Question: I am using Visual Studio Online for Source Control and Build processes. I created a new build definition using the TfvcContinuousDeploymentTemplate.12.xaml. When Queuing a new build from within VS I have the chance to change some parameters, but I can't change the 'Build number format'. What determines what shows up on that parameter list and how can I make sure the 'Build number format' appears there?

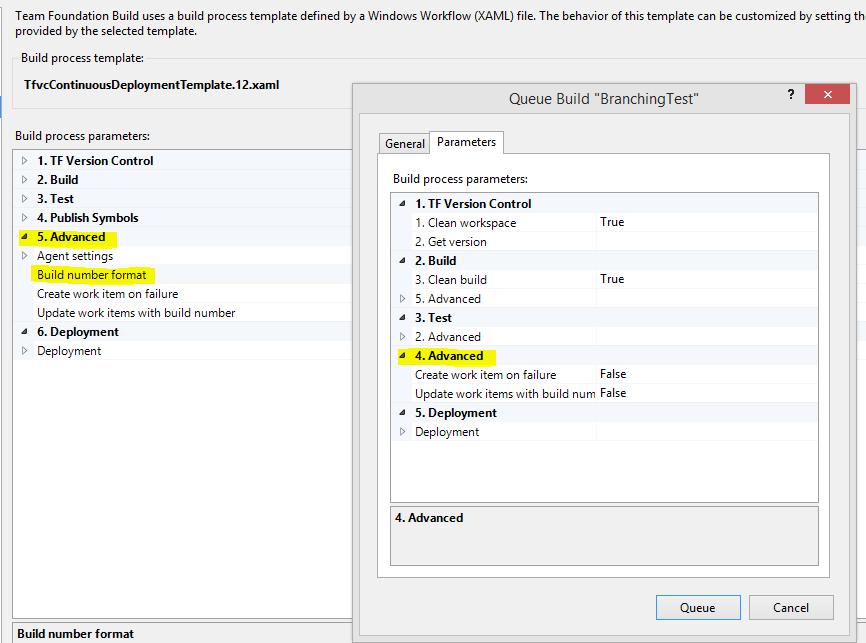
Answer: To show the property you have to edit the template, expand the arguments, search for Metadata and click on the ellipse towards the right of the row. Find the property you want, in my case it is BuildNumberFormat and change the 'View this parameter when:' 'Always show the parameter'